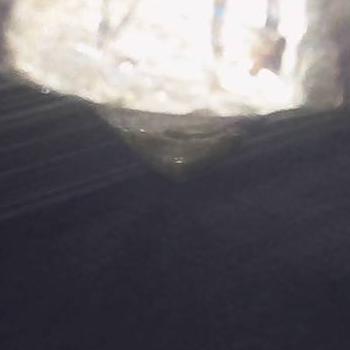
Flow rate: 149%